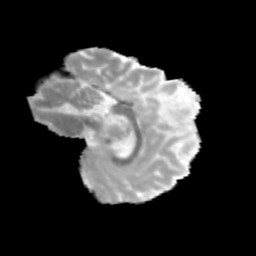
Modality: MD
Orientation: sagittal
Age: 12
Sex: female
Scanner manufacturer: siemens
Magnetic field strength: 3 T
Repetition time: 3.8 s
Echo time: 0.07 s